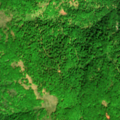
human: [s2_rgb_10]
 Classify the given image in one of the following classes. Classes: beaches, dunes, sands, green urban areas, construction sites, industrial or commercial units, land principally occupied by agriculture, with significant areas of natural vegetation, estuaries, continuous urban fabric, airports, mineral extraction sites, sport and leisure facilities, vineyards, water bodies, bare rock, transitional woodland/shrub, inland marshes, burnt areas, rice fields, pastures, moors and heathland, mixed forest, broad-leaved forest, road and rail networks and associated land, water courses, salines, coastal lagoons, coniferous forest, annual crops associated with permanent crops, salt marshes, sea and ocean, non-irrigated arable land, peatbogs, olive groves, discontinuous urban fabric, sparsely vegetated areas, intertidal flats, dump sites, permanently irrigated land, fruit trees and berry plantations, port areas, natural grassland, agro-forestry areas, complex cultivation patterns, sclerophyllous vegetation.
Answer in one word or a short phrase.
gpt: broad-leaved forest, natural grassland, transitional woodland/shrub